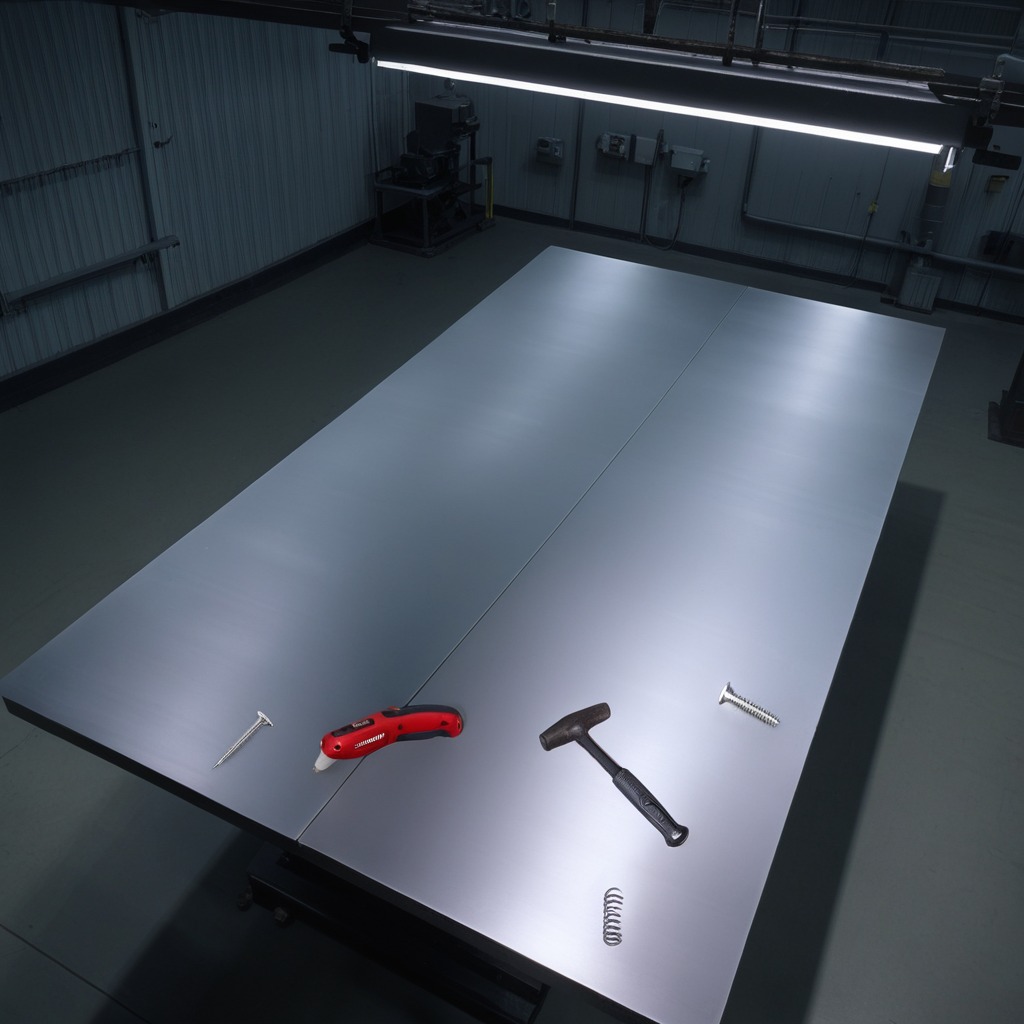
A utility knife, a metal machine screw, an iron nail, a hammer, and a coiled metal spring are lying on the tabletop.